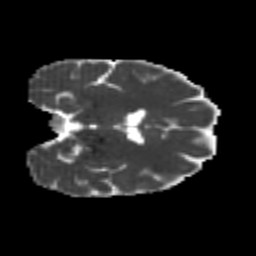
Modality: MD
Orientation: coronal
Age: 26
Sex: female
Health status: healthy
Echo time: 0.074 s